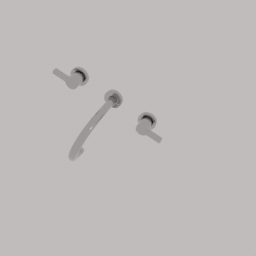
Label: appliances